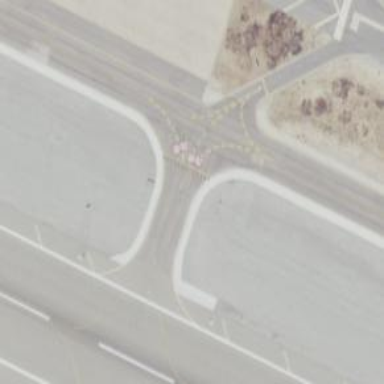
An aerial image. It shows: View of taxiway at the airport.